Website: apple-inc
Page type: account-selection
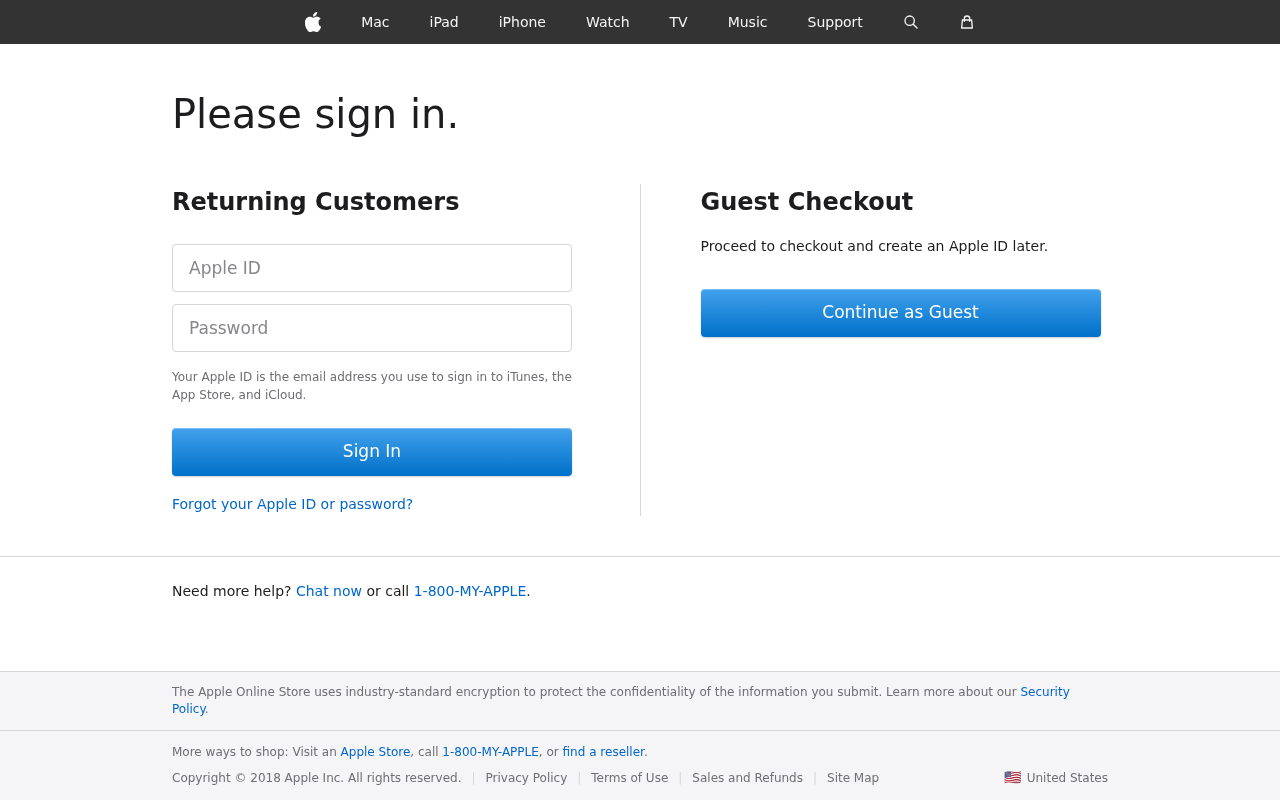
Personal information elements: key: PII_LOGIN_USERNAME
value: tara_smith